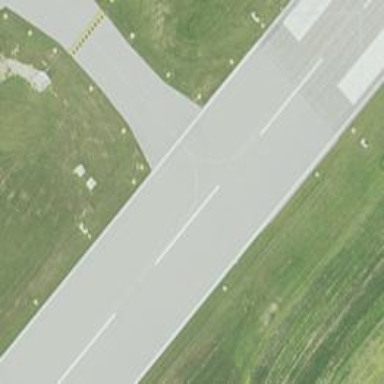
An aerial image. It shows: Image of taxiway at airport.